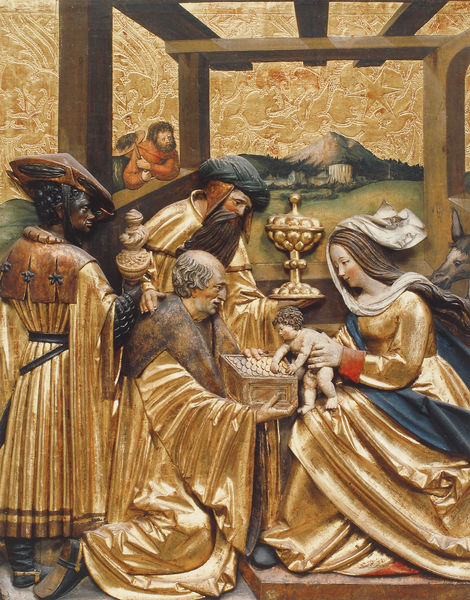
Titel: Hochaltar der Spitalkirche Heilig Geist
Standort: Latsch (im Vintschgau), Spitalkirche Heilig Geist (EU - I - Südtirol)
Schlagwörter: berg, mann, landschaft, frau, haar, holz, hut, kleid, bart, kirche, gold, drei, kind, gotik, esel, relief, berge, könig, balken, junge, jesus, pokal, taufe, maria, madonna, anbetung, jesu, gabe, turban, goldgrund, geburt, weihnachten, morgenland, punzierung, drei könige, balthasar, kaspar, melchior, drei weisen, essel, holhz